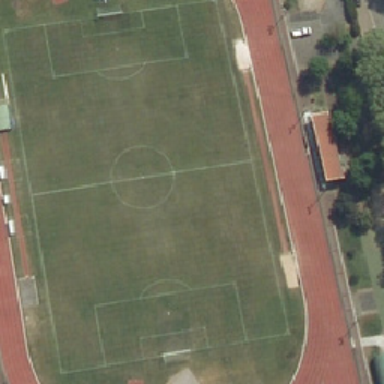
This green soccer pitch is surrounded by a red running line lined with rows of trees .